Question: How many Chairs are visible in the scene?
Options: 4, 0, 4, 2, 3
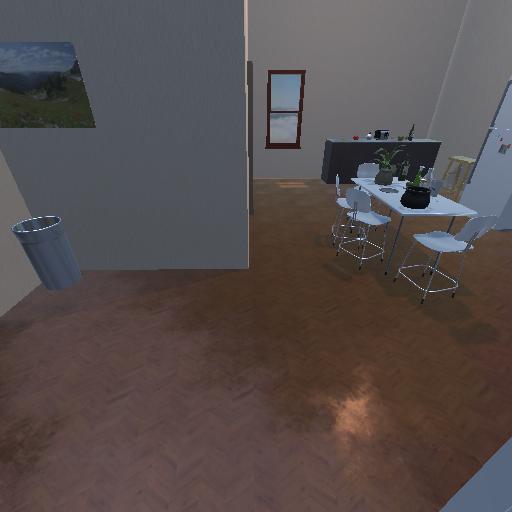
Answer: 4